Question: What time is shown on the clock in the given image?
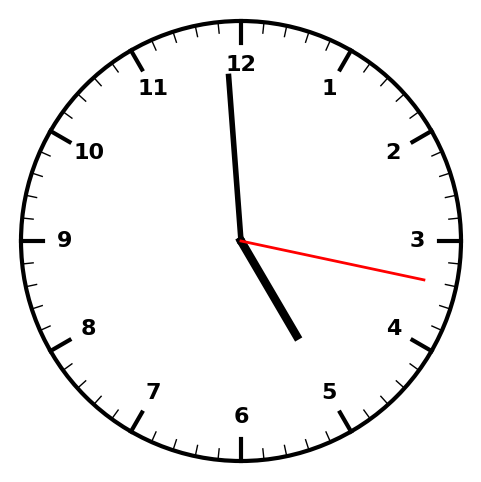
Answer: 04:59:17